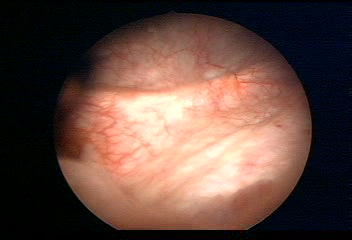
Modality: WLC
Class: Normal mucosa
Bladder cancer association: No